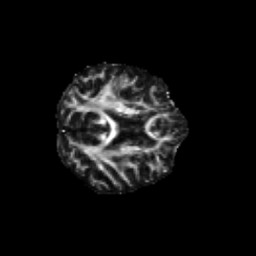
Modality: FA
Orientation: axial
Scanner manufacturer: siemens
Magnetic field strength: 3 T
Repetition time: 6.8 s
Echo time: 0.093 s